Question: Well, I think it's hard to explain, so I've made a figure to show that.

As we can see in this figure, there are 6 intervals of time. Each one has its weight. Higher the opacity, higher the weight. I want an algorithm to find the interval with the highest summed weight. In the case of the figure, it'd be the overlapping of the intervals 5 and 6, which is the area with highest opacity.
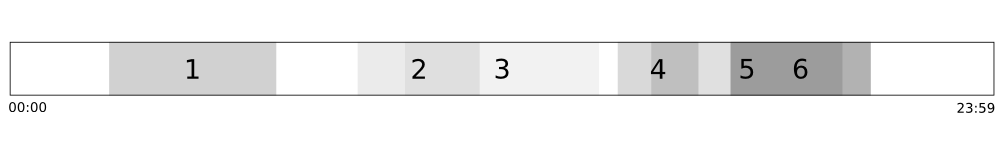
Answer: - Split each interval into start and end points.- Sort the points.- Start with a sum of 0.- Iterate through the points using a <URL>:- If you get a start point:- Increase the sum by the value of the corresponding interval.- If the sum count is higher than the best sum so far, store this start point and set a flag.- If you get an end point:- If the flag is set, store the stored start point and this end point with the current sum as the best interval so far and reset the flag.- Decrease the count by the value of the corresponding interval.
This is derived from <URL>, which is based on the unweighted version, i.e. finding the maximum number of overlapping intervals, rather than the maximum summed weight.
For this example:

The start / end points will be sorted as: ('S' = start, 'E' = end)
'''
1S, 1E, 2S, 3S, 2E, 3E, 4S, 5S, 4E, 6S, 5E, 6E
'''
Iterating through them, you'll set the flag on '1S', '5S' and '6S', and you'll store the respective intervals at '1E', '4E' and '5E' (which is the first end-points you get to after the above start points).
You won't set the flag on '2S', '3S' or '4S', as the sum will be lower than the best sum so far.